Question:
How can I achieve this flow using MvvmCross? I went through the N+1 tutorial about SplitView but that uses a single split view as the main controller with a custom presentor.
For my app, it starts with a default presentor & Home is the main screen and I need to show a split view for one of the option. Is this possible using the default UISplitViewController? Or will I need to create a custom control? The user will also need to navigate back to the home screen.
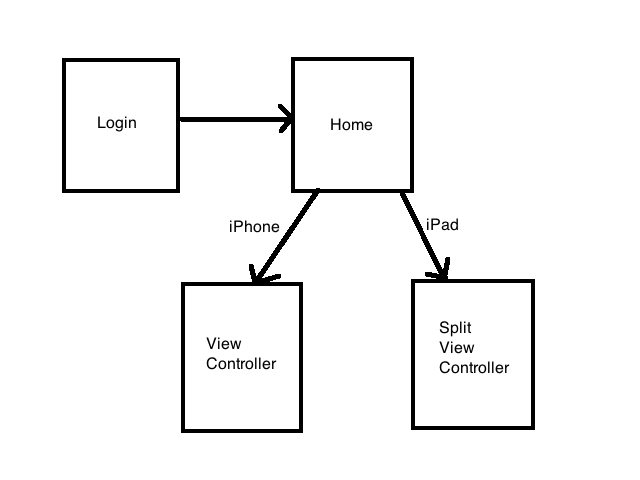
Answer: The MvvmCross presenter has really quite a very small interface.
The split view example from <URL> is:
'''
public class SplitPresenter : MvxBaseTouchViewPresenter
{
private SplitViewController _svc;
public SplitPresenter(UIWindow window)
{
_svc = new SplitViewController();
window.RootViewController = _svc;
}
public override void Show(Cirrious.MvvmCross.ViewModels.MvxViewModelRequest request)
{
var viewController = (UIViewController)Mvx.Resolve<IMvxTouchViewCreator>().CreateView(request);
if (request.ViewModelType == typeof(FirstViewModel))
_svc.SetLeft(viewController);
else
_svc.SetRight(viewController);
}
}
'''
Since this is just C# interacting with UIKit, then it's very open for users to extend.
For example, you could:
- extend your presenter to include both a navigation controller and a splitview controller and you could then change the RootViewController appropriately during show requests.- or you could consider pushing your splitviewcontroller as a child of the navigation controller (this would make back easy!)- or you could consider leaving your splitviewcontroller as the root controller and presenting your login view as a modal display over the top.- or... really the options are open - this is C# coupled with the power, flexibility and occasional quirks of UIKit
---
One side note: personally, I find that once I start building up more complex UIs, then I often start aggregating the presentation responsibilities. This is shown, for example:
- <URL>
because this is just C# it's fairly easy to build up UIs which change from one paradigm (e.g. tabs) to another (e.g. splitView) and where those UIs are well encapsulated - they should kind of look after themselves.